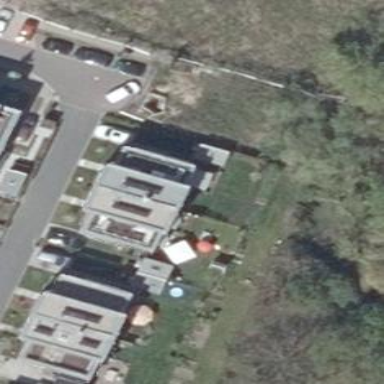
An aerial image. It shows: Semidetached house with flat roof.